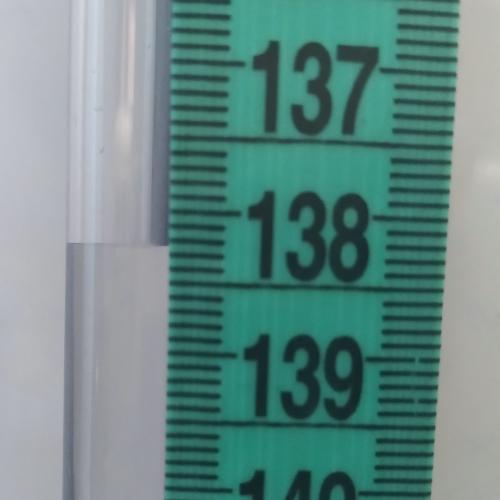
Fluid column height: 138.2 cm